Question: I am trying to compute the skyline of my dataset and highlight it in the resulting plot using the <URL> package together with ggplot2, but when I enter the following code to plot it and highlight the skyline:
'''
library(rPref)
library(ggplot2)
dfsmall <- df[sample(nrow(df), 10000), ]
subm <- dfsmall$R
cit <- dfsmall$C
sky3 <- psel(dfsmall, low(subm) * high(cit))
ggplot(dfsmall, aes(cit, subm)) + geom_point(shape = 21) + geom_point(data = sky3, size = 3)
'''
I get the following error:
'''
Error: Aesthetics must be either length 1 or the same as the data (9): x, y
'''
I have tried using the same example given on the package's website, and it plotted well. The dataset I am originally using has up to 3.6 million entries, and that's why I am trying to use a small sample first. I tried using the whole sample, but got the same error.
This is a plot of the sampled data without the skyline highlighted:

Here's a sample of the dataset:
'''
Journal|C|R
Community Ecology|3.1520957042244797|1.1328168254666038
Community Ecology|3.152093636630696|1.132817463161266
Community Ecology|3.152093630174369|1.132817463785396
Community Ecology|2.8492035704599306|1.0418903023831696
Community Ecology|2.8491927435707853|1.041893282606882
Community Ecology|3.2152403526503557|1.072928508197194
Community Ecology|3.2152403526503557|1.072928508197194
Community Ecology|3.2043813702700636|1.067889752202103
Community Ecology|3.292976984658889|1.0805480894094015
Community Ecology|3.2929769846588894|1.0805480894094015
Community Ecology|3.292968394110873|1.080553371763456
Community Ecology|3.2929684104602917|1.080553375230888
Community Ecology|3.297486496322724|1.0805838373798877
Proceedings of the National Academy of Sciences USA|5.492578948402146|1.1232782448162892
Proceedings of the National Academy of Sciences USA|5.492578948154322|1.1232782442984
Proceedings of the National Academy of Sciences USA|5.4923822992218385|1.123268132762782
Proceedings of the National Academy of Sciences USA|5.492382345441327|1.123268107954781
Proceedings of the National Academy of Sciences USA|19.52012153924722|1.568480417634541
Proceedings of the National Academy of Sciences USA|19.5504286947169|1.5660562041325001
Proceedings of the National Academy of Sciences USA|19.55023863424425|1.5661010273152816
Proceedings of the National Academy of Sciences USA|19.550234273504078|1.5661015512961107
Proceedings of the National Academy of Sciences USA|19.55023427354027|1.5661015512974155
Proceedings of the National Academy of Sciences USA|19.55023427425949|1.5661015541914598
Proceedings of the National Academy of Sciences USA|19.366373694833726|1.5325085337940505
Proceedings of the National Academy of Sciences USA|19.55023427425949|1.5661015541914598
Proceedings of the National Academy of Sciences USA|19.55023418539019|1.566101654690083
Proceedings of the National Academy of Sciences USA|20.20619146067687|1.5564061442955064
Proceedings of the National Academy of Sciences USA|20.20619146020598|1.5564061447061452
Proceedings of the National Academy of Sciences USA|24.330346939445825|1.5855625617064044
Proceedings of the National Academy of Sciences USA|24.32796209135422|1.586084138236795
Proceedings of the National Academy of Sciences USA|24.324974707463298|1.5859368964111258
Proceedings of the National Academy of Sciences USA|24.320932825399186|1.5898833974860256
Proceedings of the National Academy of Sciences USA|24.320932825629683|1.589883396830437
Proceedings of the National Academy of Sciences USA|24.32199772077184|1.590389367315143
Proceedings of the National Academy of Sciences USA|24.321996213258043|1.5903893303395582
Proceedings of the National Academy of Sciences USA|24.322276840047028|1.590790509355881
Proceedings of the National Academy of Sciences USA|24.322275635565717|1.590789589521394
Proceedings of the National Academy of Sciences USA|24.322275650939638|1.5907895961484653
Proceedings of the National Academy of Sciences USA|24.26729643814093|1.5773525076139876
Proceedings of the National Academy of Sciences USA|24.263382706510537|1.5766546748542565
Proceedings of the National Academy of Sciences USA|24.269034760069243|1.5774257022984333
Proceedings of the National Academy of Sciences USA|24.266333939069302|1.579844362870521
Proceedings of the National Academy of Sciences USA|24.26612828632516|1.5797397498768895
Proceedings of the National Academy of Sciences USA|24.261214163494014|1.5789216112362954
Proceedings of the National Academy of Sciences USA|24.26121414055694|1.5789216119032887
Proceedings of the National Academy of Sciences USA|24.261214140575703|1.5789216118424365
Proceedings of the National Academy of Sciences USA|24.25712119587152|1.5785021041094625
Proceedings of the National Academy of Sciences USA|24.256397836120925|1.5795320150755814
Proceedings of the National Academy of Sciences USA|24.256397482593627|1.5795319168545505
Proceedings of the National Academy of Sciences USA|24.260178541404912|1.5761494844739465
Proceedings of the National Academy of Sciences USA|24.260178541506633|1.5761494845123885
Proceedings of the National Academy of Sciences USA|14.335716420107927|1.6854220559754898
Journal of Animal Ecology|16.099904196469833|1.6345032588963908
Journal of Animal Ecology|16.102442348742738|1.634700557296763
Journal of Animal Ecology|18.034389329767645|2.1570774733559017
Journal of Animal Ecology|18.034389329767645|2.1570774733559017
Journal of Animal Ecology|18.034388552493283|2.157077902450765
Journal of Animal Ecology|18.034388552489773|2.1570779024468623
Journal of Animal Ecology|18.034388554816502|2.157077905399307
Journal of Animal Ecology|18.04311563259971|2.134537616887214
Journal of Animal Ecology|18.057234708641843|2.149842770489911
Journal of Animal Ecology|18.033200658271994|2.1395765498409927
Journal of Animal Ecology|18.03933023880154|2.13940588881513
Journal of Animal Ecology|18.03933023880154|2.13940588881513
Journal of Animal Ecology|18.039069515495246|2.1394914641672864
Journal of Animal Ecology|18.039069515495246|2.1394914641672864
Journal of Animal Ecology|18.039069515495278|2.139491464167187
Journal of Animal Ecology|18.02389564721894|2.1522740818511172
Journal of Animal Ecology|18.02389169637643|2.1522761073718693
Journal of Animal Ecology|18.023891694314234|2.1522761070217933
Journal of Animal Ecology|18.023891694322828|2.1522761070230847
Journal of Animal Ecology|18.02400867028083|2.1523007166587336
Journal of Animal Ecology|18.024009503532504|2.152300330398323
Journal of Animal Ecology|18.024009507297173|2.1523003312275417
Journal of Animal Ecology|18.02400950727997|2.1523003312222544
Journal of Animal Ecology|18.024009507118695|2.152300331396728
Journal of Animal Ecology|18.02400950699615|2.1523003317192204
Journal of Animal Ecology|18.024301138614387|2.1521156173698652
Journal of Animal Ecology|18.024301133493587|2.152115617216169
Journal of Animal Ecology|13.512450926521746|1.8344544913920997
Journal of Animal Ecology|13.512450926535502|1.834454491374112
Journal of Animal Ecology|16.795519881820873|1.8587957613719486
Journal of Animal Ecology|16.79551988180648|1.8587957613692905
Journal of Animal Ecology|16.795519881801074|1.8587957613717006
Journal of Animal Ecology|16.792019761006873|1.85959488428296
Journal of Animal Ecology|16.792019704664124|1.8595948635461816
Journal of Animal Ecology|16.79389019055074|1.8596237137598375
Journal of Animal Ecology|16.793889570394562|1.8596236581975052
Journal of Animal Ecology|16.793889602680576|1.8596236750142792
Journal of Animal Ecology|16.79388960268032|1.8596236750146238
Journal of Animal Ecology|16.79388960268032|1.8596236750146238
Journal of Animal Ecology|16.793889600183306|1.859623668816706
Journal of Animal Ecology|16.793889600181853|1.8596236688175931
Journal of Animal Ecology|16.795491013809205|1.8596206991429924
Journal of Animal Ecology|16.795750768604005|1.859562598287657
Journal of Animal Ecology|16.79860512178667|1.8599365870913362
Journal of Animal Ecology|16.80115886257487|1.8597922763373367
Journal of Animal Ecology|16.801158862574685|1.8597922763373838
Journal of Animal Ecology|16.80386878605096|1.8598523370420816
Journal of Animal Ecology|16.813753416102138|1.8555393341100082
Journal of Animal Ecology|16.813887539751132|1.855544676922069
Journal of Animal Ecology|4.002516605756929|1.2523055533884906
Journal of Animal Ecology|16.922494275839764|1.8594179993986442
Journal of Animal Ecology|16.922494275894664|1.8594179995071516
Journal of Animal Ecology|16.922494230729445|1.8594180121038164
Journal of Animal Ecology|16.91929225094357|1.8590218181635865
Journal of Animal Ecology|16.91835712721651|1.8583429059964651
Journal of Animal Ecology|16.920261746467|1.8588892075899766
Journal of Animal Ecology|16.92021230614336|1.8588993898554431
Journal of Animal Ecology|16.919849127434876|1.8588876802891745
Journal of Animal Ecology|16.919849127435768|1.858887680288736
Journal of Animal Ecology|16.91984912932506|1.8588876807472192
Journal of Animal Ecology|16.919846686680515|1.858836353416164
Journal of Ecology|19.03652568307928|1.8463478065176067
Journal of Ecology|19.03652583648677|1.8463478808897091
Journal of Ecology|19.036525836475974|1.8463478808918388
Journal of Ecology|19.036525836476482|1.84634788089207
Journal of Ecology|19.099528406976958|1.8514710377655381
Journal of Ecology|19.099528406977278|1.8514710377655252
Journal of Ecology|19.099411987643677|1.8511021018112128
Journal of Ecology|24.903142208590992|2.133427242833482
Journal of Ecology|24.902662665319266|2.1331102530697557
Journal of Ecology|24.904816739928762|2.134354838867883
Journal of Ecology|24.900445232052768|2.1330482680351786
Journal of Ecology|24.900445232005442|2.133048269682403
Journal of Ecology|24.9004482218183|2.133048299210671
Journal of Ecology|24.900448221818028|2.133048299216169
Journal of Ecology|24.87881545377532|2.137001285156332
Journal of Ecology|24.87884358983232|2.1369825265984406
Journal of Ecology|24.878843589808756|2.1369825265918676
Journal of Ecology|24.87882549737359|2.136998877889485
Journal of Ecology|24.87882549737359|2.136998877889485
Journal of Ecology|24.880573871057027|2.136899606338112
Journal of Ecology|24.772113317717007|2.163533494024218
Journal of Ecology|24.772112832754427|2.1635333517845172
Journal of Ecology|24.77090164556158|2.1635522542737147
Journal of Ecology|24.770901615853482|2.1635523058730866
Journal of Ecology|24.770901614408164|2.1635523057711707
Journal of Ecology|24.770901604663926|2.163552323541336
Journal of Ecology|23.15297378450799|2.0445537516892855
Journal of Ecology|23.15297378450799|2.0445537516892855
Journal of Ecology|23.153544306529263|2.0445448910393638
Journal of Ecology|23.153184915614442|2.0445017662739042
Journal of Ecology|23.150571616402516|2.044746643302016
Journal of Ecology|22.149996100444458|1.9636030669492381
Journal of Ecology|22.149996100444476|1.9636030669492819
Journal of Ecology|22.150131368114607|1.9636363583694165
Journal of Ecology|22.13079818825254|1.9649485044479993
Journal of Ecology|22.13079818825254|1.964948504447999
Journal of Ecology|21.584070904284193|1.9101963988050434
Journal of Ecology|21.58407090131441|1.9101962853493293
Journal of Ecology|21.584070903294883|1.9101962857562031
Journal of Ecology|21.584070899289852|1.9101963751969402
Journal of Ecology|21.58406998073396|1.9101958638813608
Journal of Ecology|18.723241955070534|1.8916968388995765
Journal of Ecology|18.723081633256225|1.8917360620082861
Journal of Ecology|11.665251930052849|1.7437714040341359
Journal of Ecology|18.723081633256225|1.8917360620082861
Journal of Ecology|18.723081522317084|1.8917360080036894
Paleobiology|16.99874529178958|1.7083090323185406
Community Ecology|15.574198779545585|1.7011411837763915
Community Ecology|15.574198779545585|1.7011411837763917
Community Ecology|15.574198779545585|1.7011411837763917
Community Ecology|15.574198779545629|1.701141183776386
Community Ecology|15.574186299539985|1.7011363661432308
Community Ecology|13.813877415649849|1.690947157084035
Community Ecology|13.813877415649843|1.6909471570840613
Community Ecology|14.937290149500017|1.7805017658245699
Community Ecology|14.93729014949984|1.7805017658245716
'''
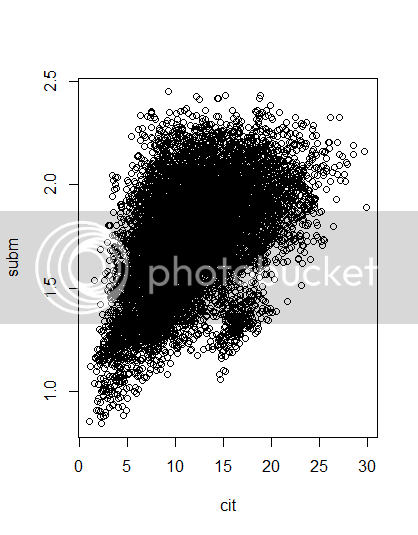
Answer: If I run your code, 'sky3' looks like this:
'''
# Journal C R
#4 Community Ecology 2.849204 1.041890
#6 Community Ecology 3.215240 1.072929
#7 Community Ecology 3.215240 1.072929
#8 Community Ecology 3.204381 1.067890
#10 Community Ecology 3.292977 1.080548
#13 Community Ecology 3.297486 1.080584
#...
'''
Note the column names. You then map 'cit' and 'subm' to x and y, respectively, in 'ggplot' and this is inherited to all geoms including the second 'geom_point' where you specify a different data.frame ('sky3'). Other than 'ggplot' the geoms apparently can't handle mapped variables outside the data.frame passed to their 'data' parameter (and you wouldn't want that anyway). Your code is easy to fix:
'''
sky3 <- psel(dfsmall, low(R) * high(C))
ggplot(dfsmall, aes(x = R, y = C)) +
geom_point(shape = 21) +
geom_point(data = sky3, size = 3)
'''